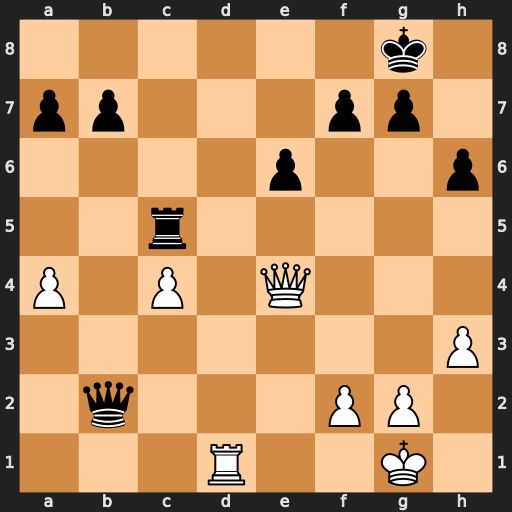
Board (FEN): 6k1/pp3pp1/4p2p/2r5/P1P1Q3/7P/1q3PP1/3R2K1
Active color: w
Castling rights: -
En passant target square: -
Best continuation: Rd8#